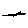
Label: line